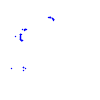
Particle: proton